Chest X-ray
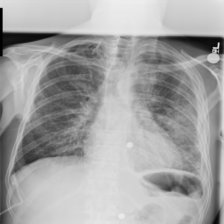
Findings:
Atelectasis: negative
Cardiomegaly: negative
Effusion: positive
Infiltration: positive
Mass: negative
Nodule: negative
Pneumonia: negative
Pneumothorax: negative
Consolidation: negative
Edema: negative
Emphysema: negative
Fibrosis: negative
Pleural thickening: negative
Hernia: negative